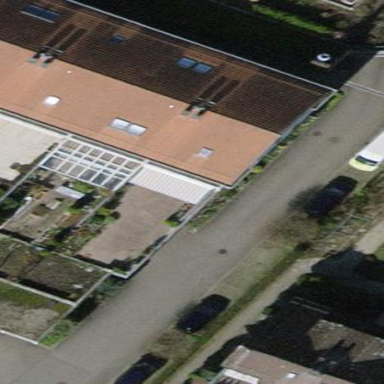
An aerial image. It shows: Terrace building.